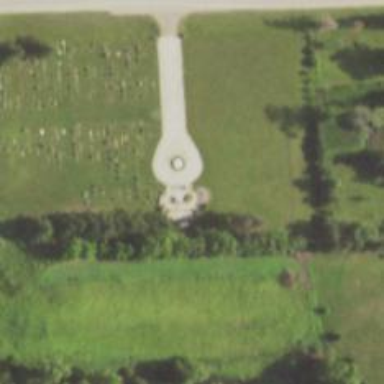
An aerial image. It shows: Historic memorial in the form of cross.